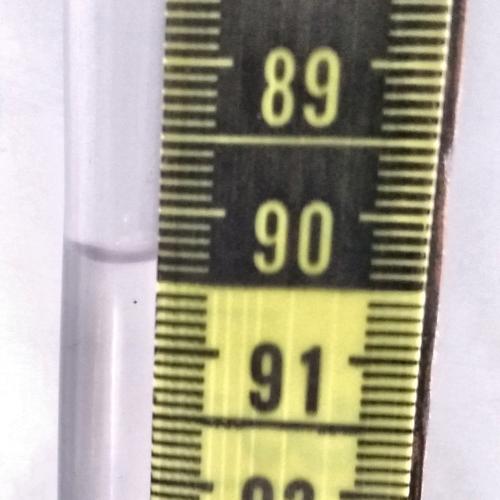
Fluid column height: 90.4 cm